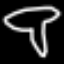
Label: mushroom